Question: I have some compiler warnings in my app which I do not understand:

I have installed Mailgun and AFNetworking using cocoapods. My main project has SystemConfiguration and MobileCoreServices frameworks imported however I still get these issues.
These warnings are unnecessary and my app works perfectly regardless!
How would I go about removing these?
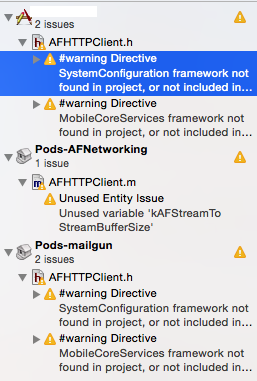
Answer: AFNetworking required to link 'SystemConfiguration.framework' and 'MobileCoreService.framework' and import them in you *.pch file.
To do that, go into your target's settings -> Build Phases tab -> Link Binary With Libraries
Click on "+" button and choose those two frameworks (SystemConfiguration and MobileCoreService).
After, open your [Project name]-Prefix.pch file (by default its in 'Supporting Files' group folder) and add
'''
#import <SystemConfiguration/SystemConfiguration.h>
#import <MobileCoreServices/MobileCoreServices.h>
'''
In case if you installed from pods, then you must import those also in 2 places:
1. Pods->AFNetworking->Supporting Files->Pods-AFNetworking-prefix.pch
2. Pods->maligun->Supporting Files->Pods-mailgun-prefix